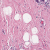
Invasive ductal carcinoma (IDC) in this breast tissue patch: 1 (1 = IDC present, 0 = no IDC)